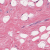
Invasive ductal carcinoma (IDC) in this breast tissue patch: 0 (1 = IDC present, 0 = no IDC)